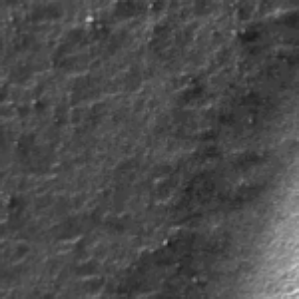
Label: frost